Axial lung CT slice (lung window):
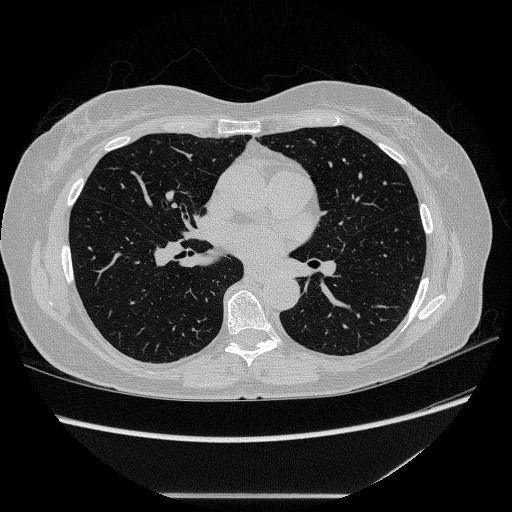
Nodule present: no